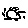
Label: sun